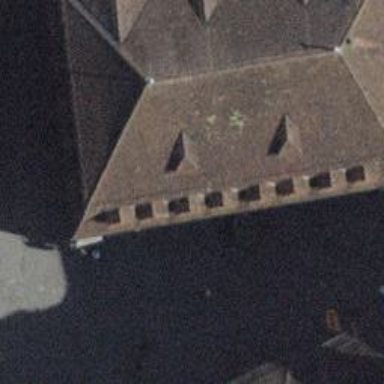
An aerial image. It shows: Village town hall.